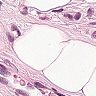
Metastatic tissue present: yes